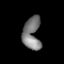
Tissue: lung
Cell type: Epithelial cells
Senescence score: 0.6556
Nuclear area (px): 553
Mean DAPI intensity: 122.624